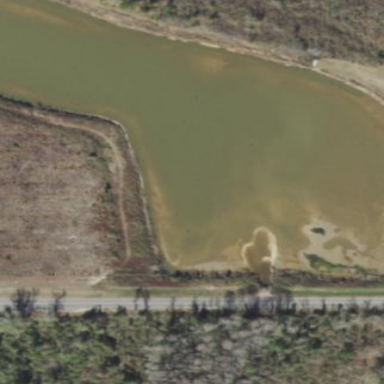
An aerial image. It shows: Reservoir of water.